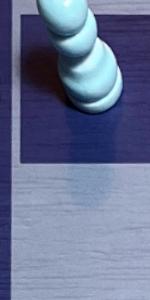
Label: Empty